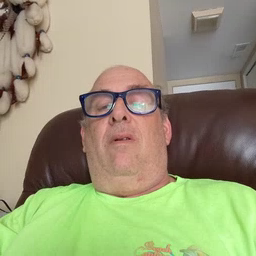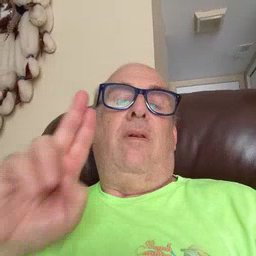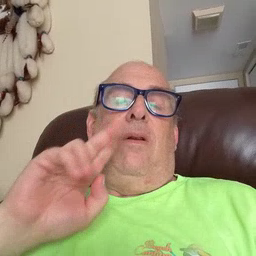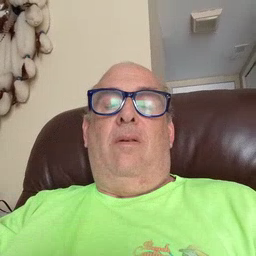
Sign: uncle